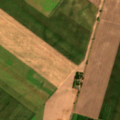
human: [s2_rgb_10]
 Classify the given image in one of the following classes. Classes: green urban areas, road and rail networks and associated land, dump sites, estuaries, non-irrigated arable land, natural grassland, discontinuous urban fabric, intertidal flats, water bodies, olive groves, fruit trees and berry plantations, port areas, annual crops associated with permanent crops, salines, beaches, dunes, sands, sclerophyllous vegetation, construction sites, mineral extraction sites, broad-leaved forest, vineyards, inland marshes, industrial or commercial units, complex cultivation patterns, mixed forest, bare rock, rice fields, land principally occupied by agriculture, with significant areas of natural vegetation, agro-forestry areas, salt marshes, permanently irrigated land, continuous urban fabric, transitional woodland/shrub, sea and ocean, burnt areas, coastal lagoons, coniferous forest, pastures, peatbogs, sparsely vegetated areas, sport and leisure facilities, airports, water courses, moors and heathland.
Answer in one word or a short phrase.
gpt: non-irrigated arable land